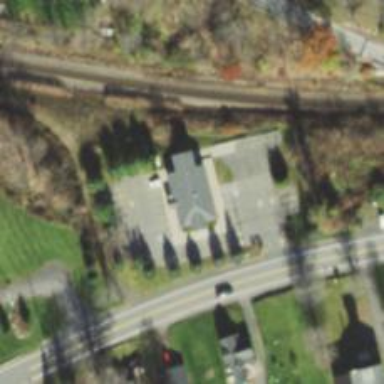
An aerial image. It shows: Post office.